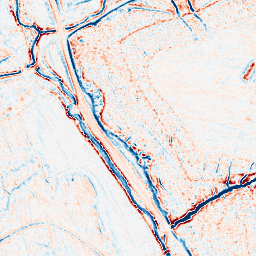
Category: edge_preserving
Decomposition family: bilateral
Decomposition parameters: d: 9
sigma_color: 25
sigma_space: 100
Upsampling method: cubic_catmull_rom
Upsampling parameters: scale: 8
Upsampling scale: 8